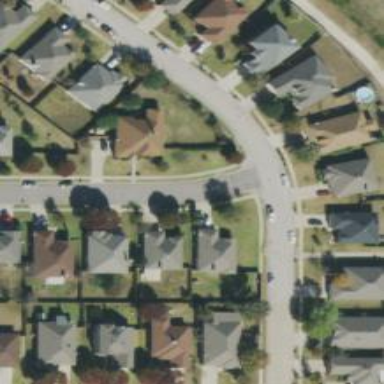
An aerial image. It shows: Residential road.